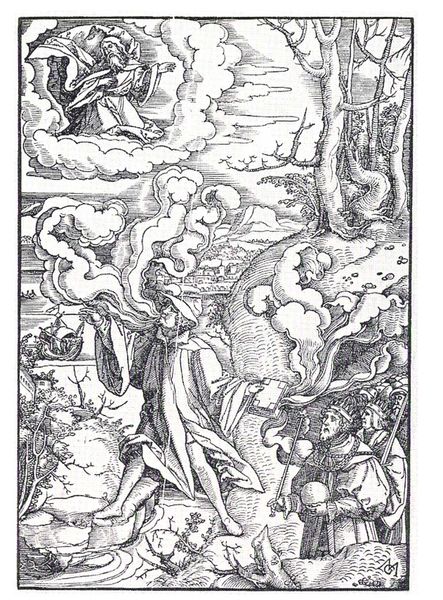
Titel: Luther als >starker Engel< gibt die Bibel aus
Künstler: Matthias Gerung
Institution: (Seriendruck)
Schlagwörter: baum, felsen, feuer, gott, hand, himmel, mann, meer, wasser, weiß, wolken, baumstämme, bäume, fluss, landschaft, menschen, see, ufer, äste, bewegung, grau, hut, männer, schwarz, szene, weg, wolke, leute, bart, bärte, mütze, bibel, falten, johannes, rahmen, sehen, stehen, steine, vollbart, ärmel, hände, ast, baumstamm, erde, gräser, hügel, natur, stamm, wind, zweige, büsche, gewässer, qualm, rauch, sträucher, insel, gewand, mantel, vater, pflanzen, krone, renaissance, schön, anhöhe, boot, beine, holzschnitt, schiff, segel, papier, stab, segelschiff, abhang, berge, hang, grafik, graphik, figuren, böschung, stämme, bischof, kaiser, könig, papst, faltenwurf, zeigen, gestalt, barfuss, buch, religion, flammen, druck, schwarzweiss, initialen, monogramm, schraffur, radierung, stich, illustration, schwert, ketten, offenbarung, kugel, herrscher, buchdruck, gewächse, wurzeln, christus, apokalypse, wanderer, vision, spreizen, knieen, religiös, erscheinung, könige, blattlos, gestrüpp, dürer, kupferstich, anbetung, gloriole, prophet, blasen, zepter, leiten, szepter, kronen, stifter, speien, gottvater, verbrennen, evangelium, reichsapfel, theologe, cranach, hl drei könige, epiphanie, heilige drei könige, ausblasen, rauslassen, krohne, sthen, sprechblasen, ausatmen, aushauchen, herausblasen, mystiker, spruchblasen, g, m, feuerspucker, vater im himmel, mg, himmelvater, got vater